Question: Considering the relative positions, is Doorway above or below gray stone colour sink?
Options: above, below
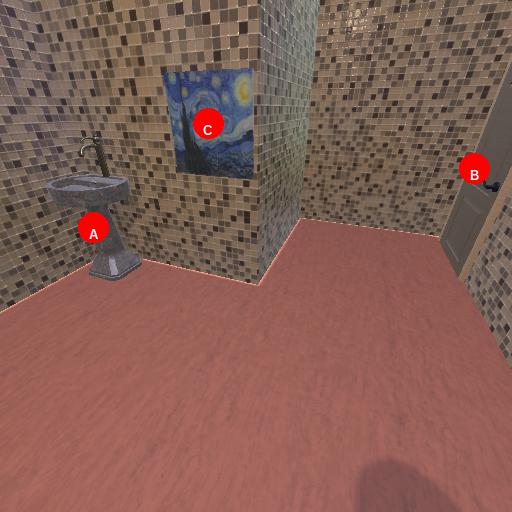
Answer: above